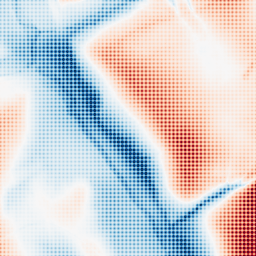
Category: classical
Decomposition family: gaussian_anisotropic
Decomposition parameters: sigma_x: 50
sigma_y: 2
Upsampling method: sinc_blackman
Upsampling parameters: scale: 8
kernel_size: 8
Upsampling scale: 8